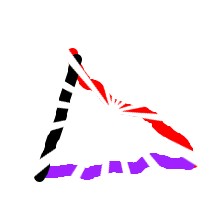
Shape: triangle